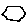
Label: hexagon